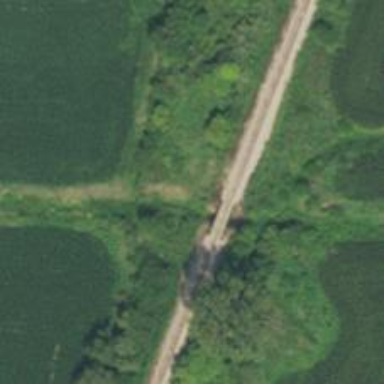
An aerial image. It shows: Railway bridge.